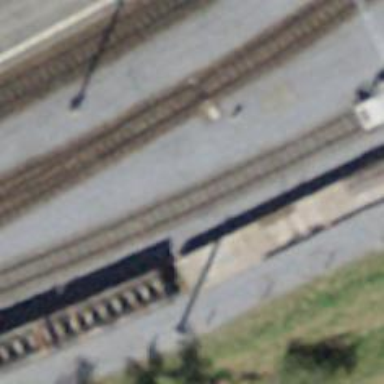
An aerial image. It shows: Narrow-gauge railway service yard with 1 track. The railway is electrified with contact line.